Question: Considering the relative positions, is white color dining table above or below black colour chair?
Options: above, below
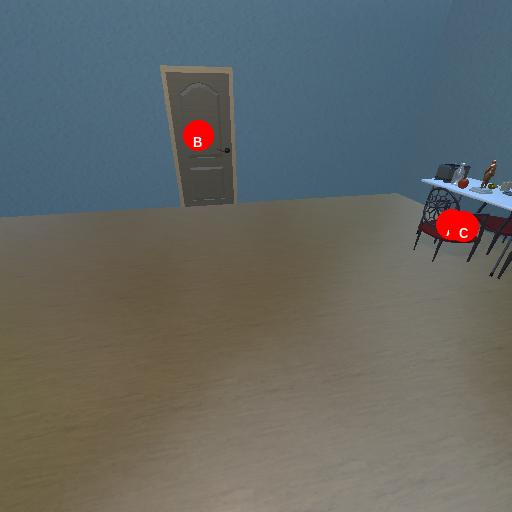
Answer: above